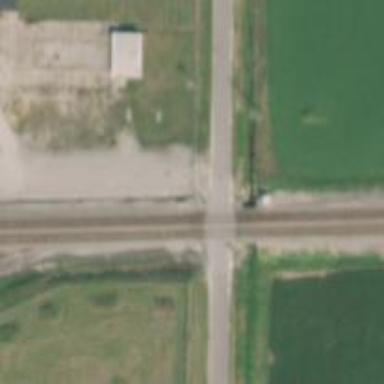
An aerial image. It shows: Level crossing along the railway.